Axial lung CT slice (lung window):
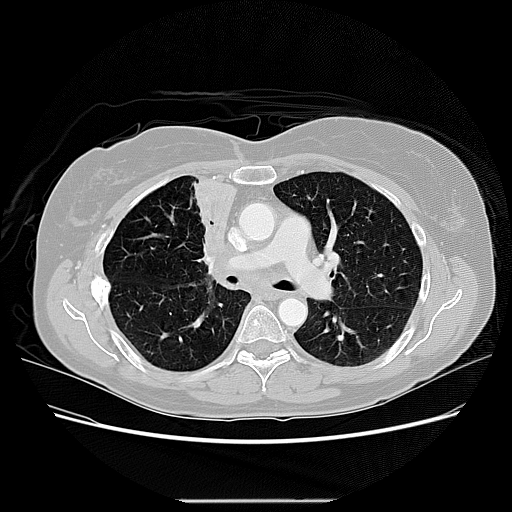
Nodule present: no